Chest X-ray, AP view. Patient: 56 years old, sex F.
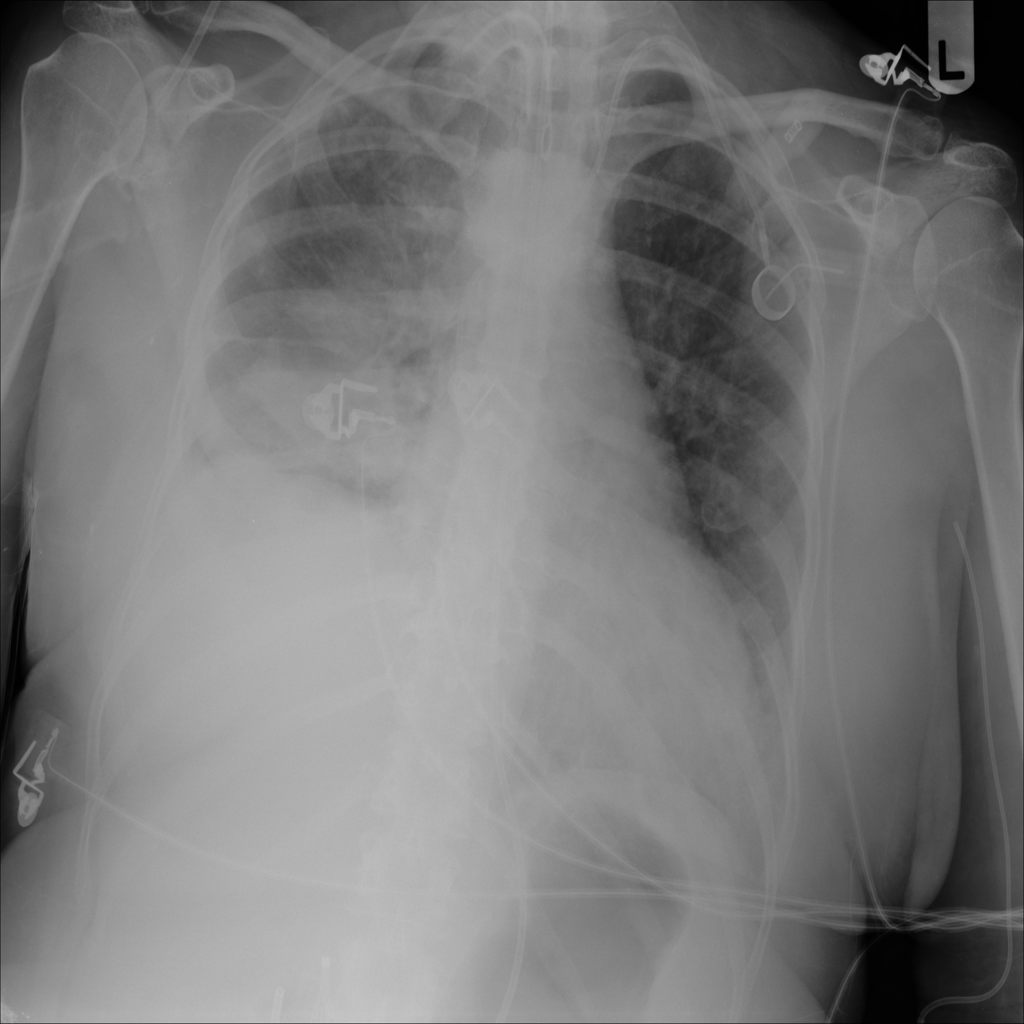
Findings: No Finding